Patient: sex F, age 67
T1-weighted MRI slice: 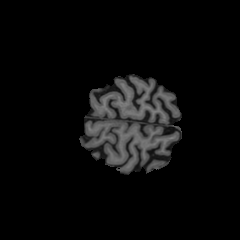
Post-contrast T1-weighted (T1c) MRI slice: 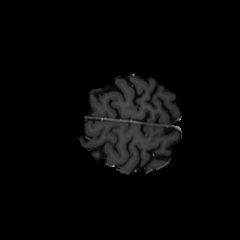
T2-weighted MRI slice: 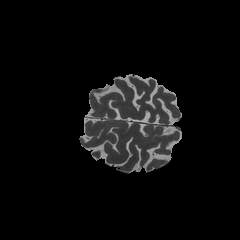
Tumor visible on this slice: no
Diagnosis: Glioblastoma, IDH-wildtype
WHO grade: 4